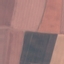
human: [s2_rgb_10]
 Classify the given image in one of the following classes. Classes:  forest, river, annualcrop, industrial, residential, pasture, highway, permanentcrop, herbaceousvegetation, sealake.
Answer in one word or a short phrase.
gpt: AnnualCrop